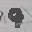
Label: 9